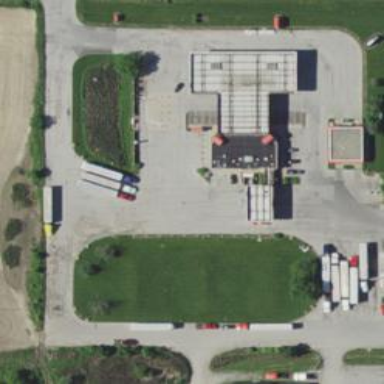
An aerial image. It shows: Convenience shop.